Question: I have two datasets. One detailing a list of 'angles' (which I am plotting onto a rose plot):
'''
angles
-<PHONE>
<PHONE>
2.<PHONE>
...
n
'''
The other, detailing directional statistics from this group of angles:
'''
angle,error
-0.848106563,<PHONE>
'''
Where 'angle' essentially defines the directional mean, and 'error' the circular variance, essentially an error bar either side of the 'angle'
I have thus far plotted a rose histogram using the set of angles, as such:
'''
h = rose(angles,36)
'''
I would like to create a plot of the directional statistic 'angle' (it does not need a length/magnitude - just to the edge of the circle plot) with the 'error' around it.
As an example:

I added the lines by hand in Matlab. If possible it would be good to perhaps have shading within the arc too. Alternatively, (and possibly preferred) would be to have just a sliver above the rose plot bins (so it doesn't cover the data) with a centre line (showing the 'angle' and shading surrounding for the 'error'.
Thanks in advance.
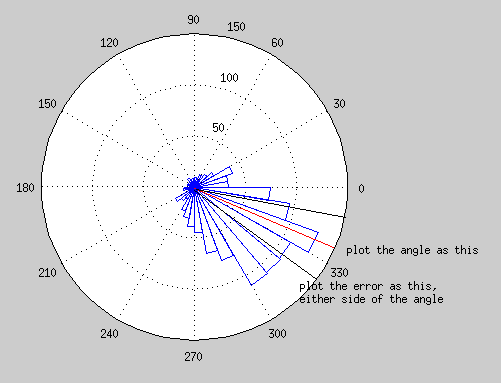
Answer: How about this?
'''
%// Data
angles = 2*pi*.8*randn(1,1e4);
angle = -0.848106563;
error = <PHONE>;
%// Plot rose
rose(angles, 36);
axis image %// make axis square
hold on
%// Plot mean
a = axis;
a = a(2); %// size of axis
plot([0 cos(angle)*a], [0 sin(angle)*a], 'r')
%// Plot error as many shaded triangles that compose a circular wedge
t = linspace(-error/2+angle,error/2+angle,100); %// increase "100" if needed
for k = 1:numel(t)-1
h = patch([0 cos(t(k))*a cos(t(k+1))*a 0], ...
[0 sin(t(k))*a sin(t(k+1))*a 0], [.5 0 0], 'edgecolor', 'none');
%// change color [.5 0 0] to something else if desired. Note also alpha
set(h,'Facealpha',.3) %// make transparent
end
%// Place rose on top by rearranging order of axis children
ch = get(gca,'children');
set(gca,'children',[ch(2:end); ch(1)]);
'''

For this to work, you need to use a figure renderer capable of transparency. So you may need to adjust the figure's 'renderer' property.